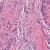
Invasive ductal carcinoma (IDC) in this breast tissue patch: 1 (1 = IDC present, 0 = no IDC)